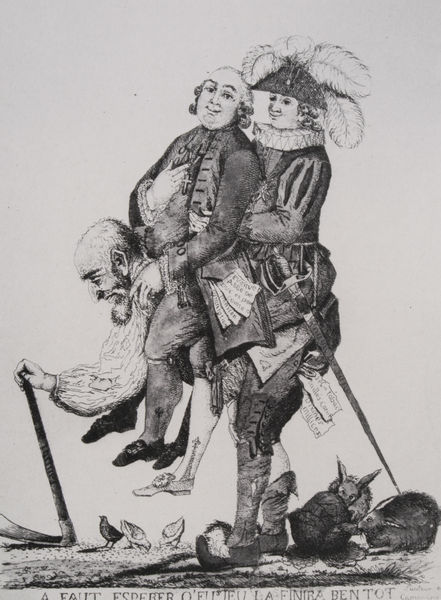
Titel: Man muß hoffen, daß dies Spiel bald endet.
Standort: Paris
Institution: Bibliothèque Nationale.
Schlagwörter: feder, gemälde, hand, mann, schatten, vogel, weiß, menschen, frankreich, grau, haar, hut, licht, männer, ohr, profil, rücken, schwarz, skizze, star, zeichnung, gras, rasen, tier, tiere, wiese, rock, alt, bart, hemd, hose, jung, mütze, arm, bluse, federn, gefieder, kragen, tot, tragen, halskrause, hände, reiche, erde, vögel, kirche, boden, geistlicher, haare, mantel, reich, adel, drei, gebeugt, knopf, locke, locken, ohren, bauern, stock, hase, hasen, kohl, adelige, perücke, reiten, lächeln, schrift, papier, papiere, man, alter mann, röcke, schuhe, stab, hosen, last, kette, grafik, graphik, schriftzug, arbeiter, französisch, karikatur, inschrift, glatze, strumpf, knöpfe, krempe, bauer, fett, strümpfe, alter, greis, kreuz, druck, radierung, stich, ironie, karrikatur, kritik, revolution, satire, schwarzweiß, schwert, säbel, obrigkeit, waffe, witz, beschriftung, mäntel, volk, bleistift, adeliger, degen, dreispitz, küken, schuh, halbglatze, gemäuer, pfarrer, werkzeug, spatz, kaninchen, axt, klerus, priester, hosentasche, manteltasche, gebückt, personengruppe, hahn, huhn, edelmann, federschmuck, schnallenschuhe, schu, perücken, träger, hacke, krumm, hühner, buckel, auf, beschriftet, etikett, schrif, pickel, kanninchen, kanickel, spatzen, wohlstand, christopherus, vögle, armer, hogarth, huckepack, dritter stand, kleiner mann, harke, geselschaft, bucklig, reitet, schwarzz, bodden, plebs, verarmung, arbeitenden, ausnutzung, dle, geldscheine, hacek, kleintiere, knechtschaft, 1800, karikatur+, wachteln, unterdrücker